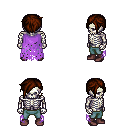
a pixel art fantasy rpg character, male body template, skeleton, maroon tattered cape, teal pants, brown pixie cut hairstyle, maroon shoes, four views (front, back, left, right), 2x2 character sprite sheet, small pixel art, hard edges, no anti-aliasing